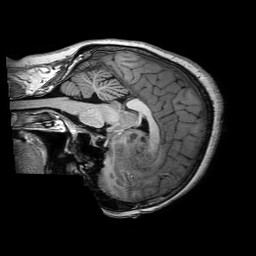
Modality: T1w
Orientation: sagittal
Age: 59
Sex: female
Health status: ill
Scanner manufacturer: philips
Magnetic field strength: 3 T
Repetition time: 0.006625 s
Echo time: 0.002977 s